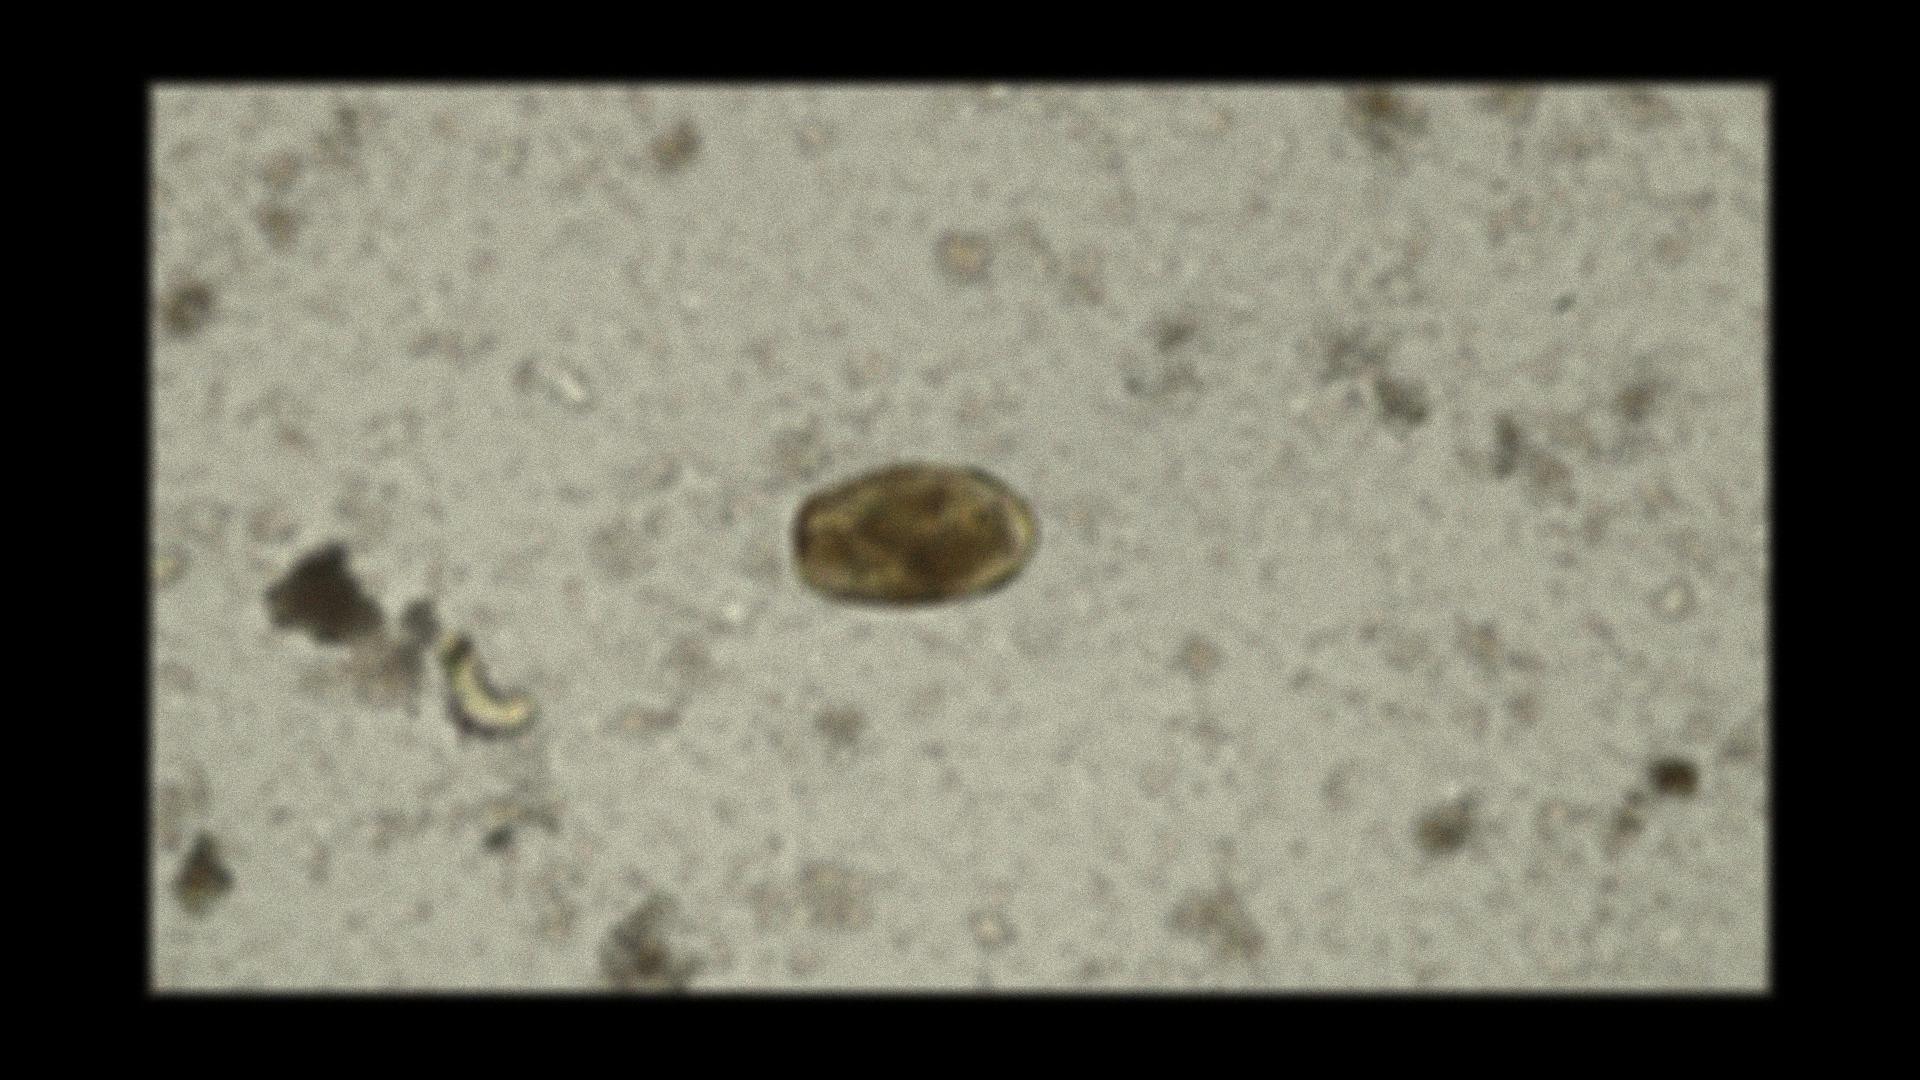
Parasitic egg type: Paragonimus spp